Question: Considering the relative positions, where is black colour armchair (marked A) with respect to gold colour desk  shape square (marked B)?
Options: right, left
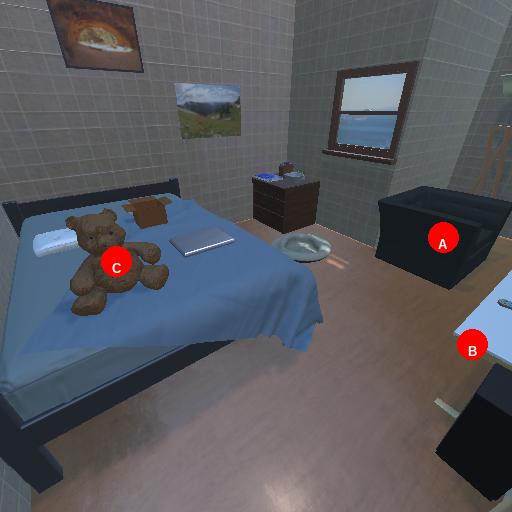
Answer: right